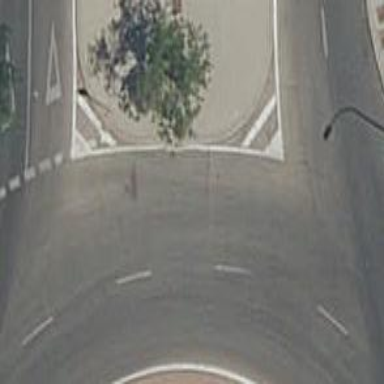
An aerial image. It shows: Residential road with asphalt surface leading up to roundabout.